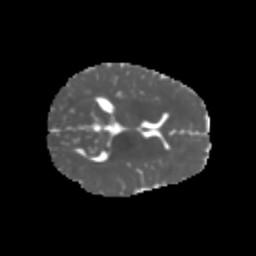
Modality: MD
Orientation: axial
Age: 6
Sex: male
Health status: healthy